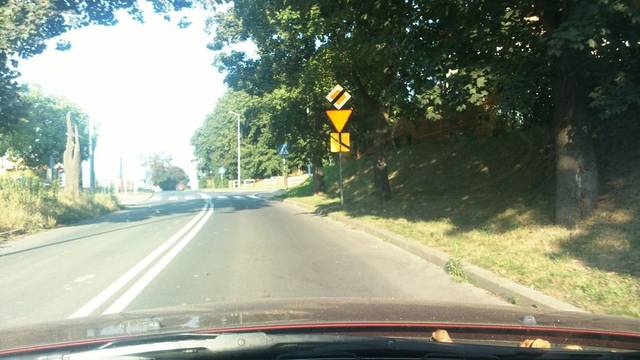
Region: Germany
Coordinates: 51.16, 14.998